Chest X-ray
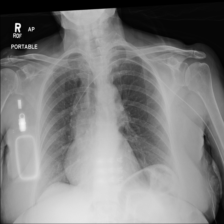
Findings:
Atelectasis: negative
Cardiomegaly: negative
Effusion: negative
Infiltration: negative
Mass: negative
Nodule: negative
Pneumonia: negative
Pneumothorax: negative
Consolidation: negative
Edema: negative
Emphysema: negative
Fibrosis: negative
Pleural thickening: negative
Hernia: negative